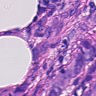
Metastatic tissue present: yes